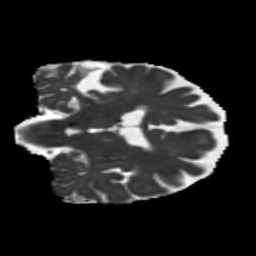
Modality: MD
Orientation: coronal
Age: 73
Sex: female
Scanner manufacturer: siemens
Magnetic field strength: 3 T
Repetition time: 5.25 s
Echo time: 0.08 s